Question: I have a custom report that shows some numbers in the form of a simple table report. The problem is changing the background color of a cell based on previous data. Consider this image:

I want to change the background color of the cell with value 156 into red because in the previous record in the third column I have a value lower than 100.
How I can do this with SQL Server reporting service?
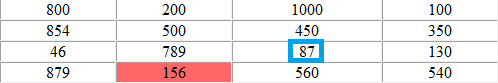
Answer: There is the <URL> that allows you to access the field values of the previous row. So in the cell for the second column you could write an expression like the following for the BackgroundColor property:
'''
=IIF(Fields!SecondColumn.Value > Previous(Fields!ThirdColumn.Value), "Red", "Transparent")
'''